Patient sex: M
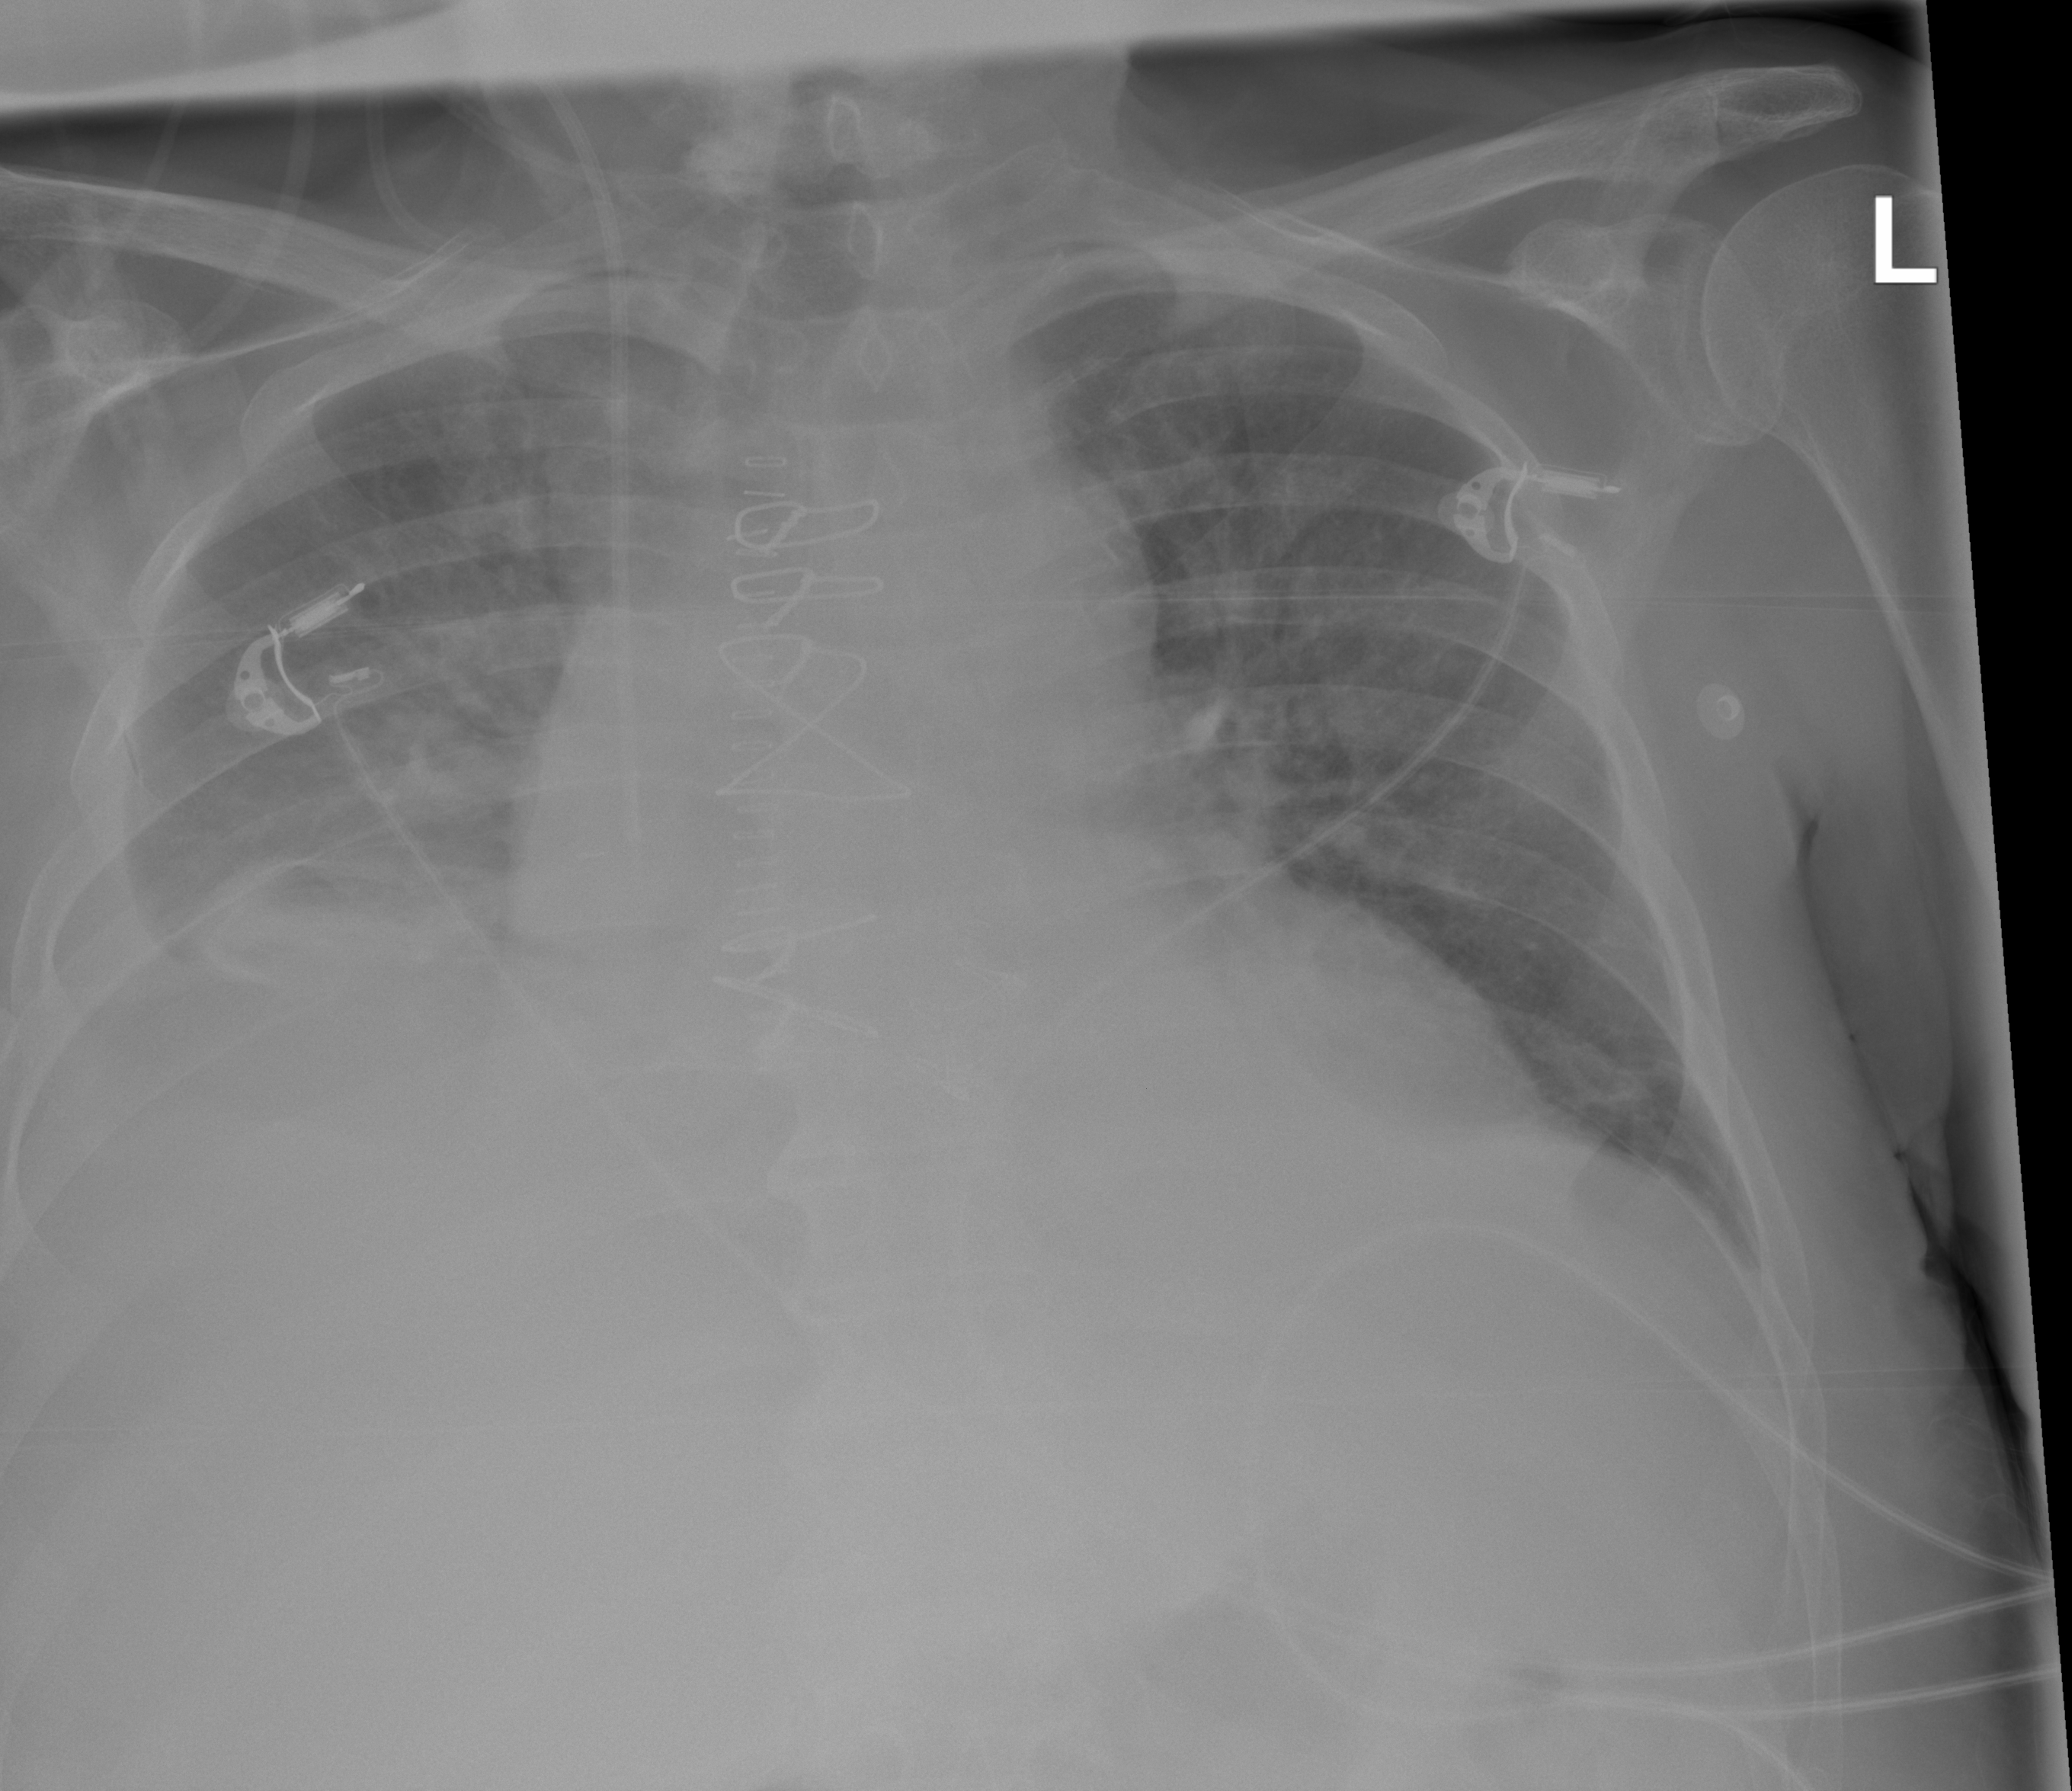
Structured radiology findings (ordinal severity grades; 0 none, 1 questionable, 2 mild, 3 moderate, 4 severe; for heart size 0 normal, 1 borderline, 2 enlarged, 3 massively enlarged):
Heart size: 2
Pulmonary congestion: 2
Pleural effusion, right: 2
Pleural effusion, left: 0
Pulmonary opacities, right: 1
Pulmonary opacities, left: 0
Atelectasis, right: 2
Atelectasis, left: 2